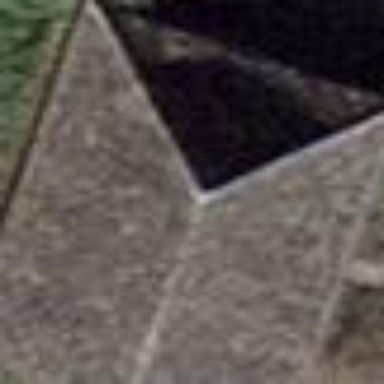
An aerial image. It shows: Garage with hipped roof made of roof tiles.